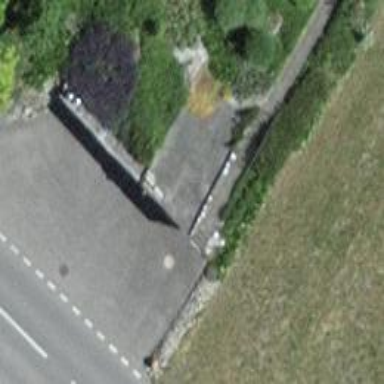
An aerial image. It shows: Garage.